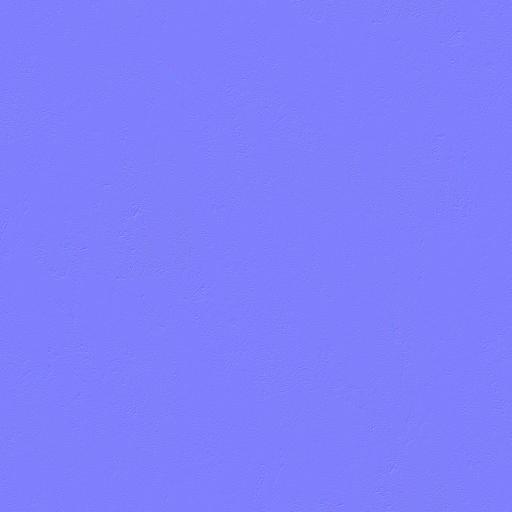
fingerprints imperfection imperfections smear smudge surface